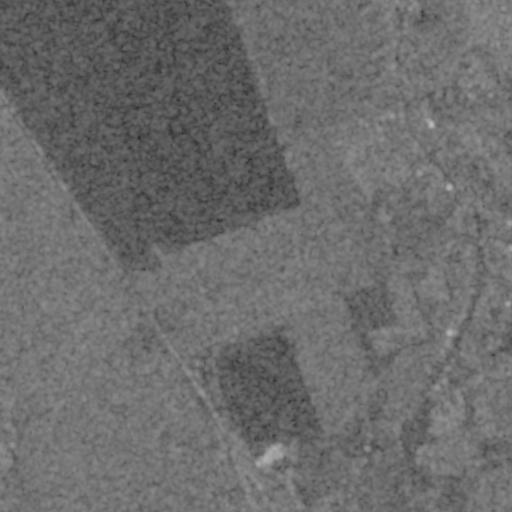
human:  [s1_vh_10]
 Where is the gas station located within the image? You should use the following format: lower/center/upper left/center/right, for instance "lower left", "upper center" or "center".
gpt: The gas station is located in the lower right of the image.
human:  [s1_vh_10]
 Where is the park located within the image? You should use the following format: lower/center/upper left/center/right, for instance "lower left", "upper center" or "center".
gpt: The park is located in the center right of the image.
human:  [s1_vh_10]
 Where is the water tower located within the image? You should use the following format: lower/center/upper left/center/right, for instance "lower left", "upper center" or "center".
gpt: The water tower is located in the center right of the image.
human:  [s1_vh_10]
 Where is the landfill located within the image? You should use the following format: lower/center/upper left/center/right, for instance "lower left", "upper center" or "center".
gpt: There is no landfill in the image.

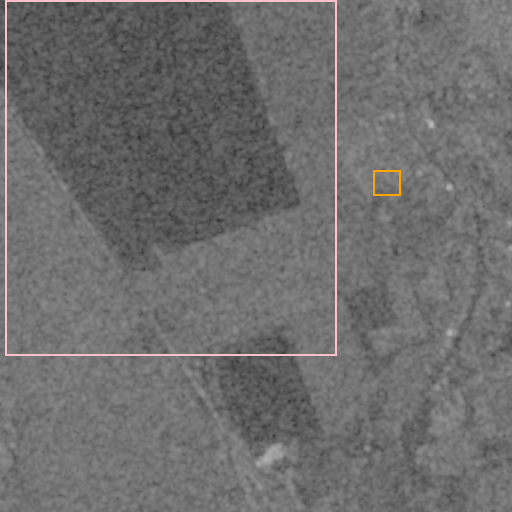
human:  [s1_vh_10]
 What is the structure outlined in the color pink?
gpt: The structure outlined in pink is a crop field.
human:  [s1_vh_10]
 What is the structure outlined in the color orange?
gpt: The structure outlined in orange is a park.
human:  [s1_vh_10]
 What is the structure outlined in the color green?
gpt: There is no green outline.